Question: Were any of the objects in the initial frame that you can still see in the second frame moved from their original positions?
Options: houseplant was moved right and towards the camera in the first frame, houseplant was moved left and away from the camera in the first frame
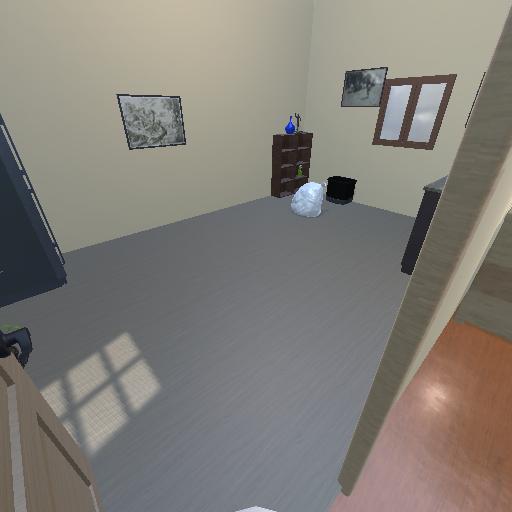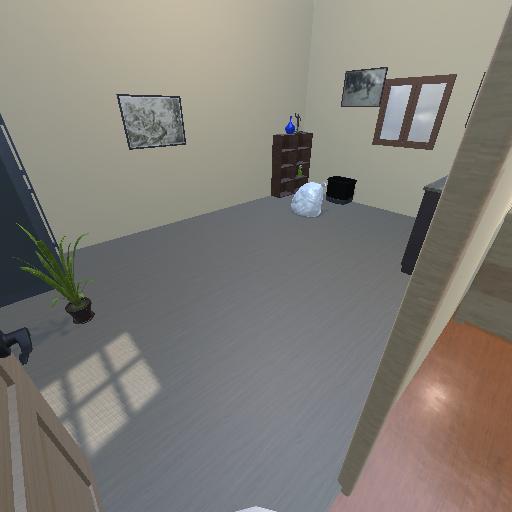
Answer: houseplant was moved right and towards the camera in the first frame